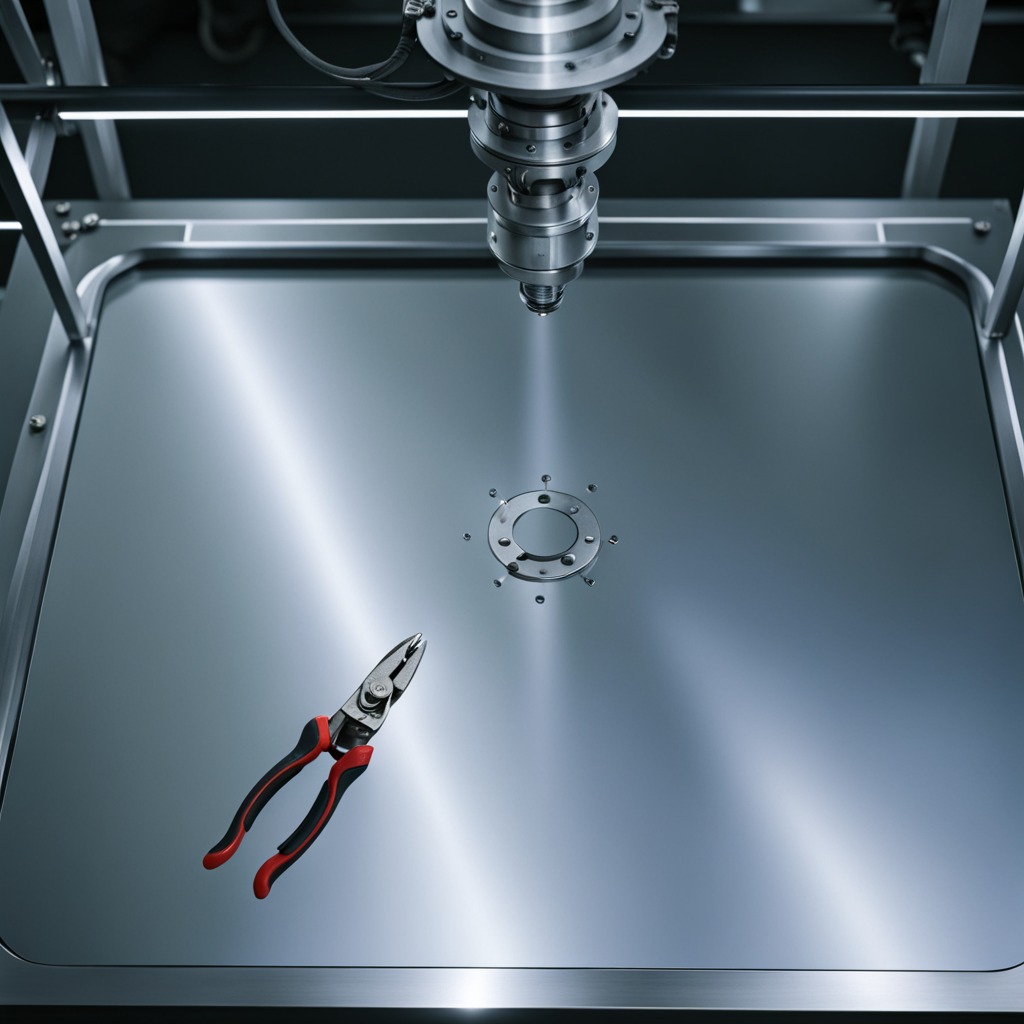
A plier is lying on the metal table.